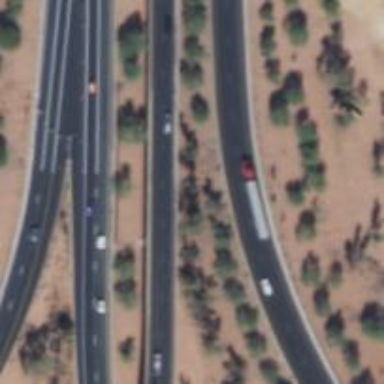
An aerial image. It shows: Asphalt motorway link.